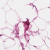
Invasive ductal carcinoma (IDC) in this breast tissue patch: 0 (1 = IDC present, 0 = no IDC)